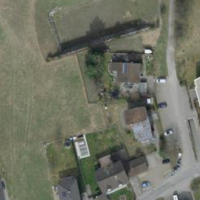
EUNIS habitat code: 54
Species observed at this site:
Euonymus europaeus